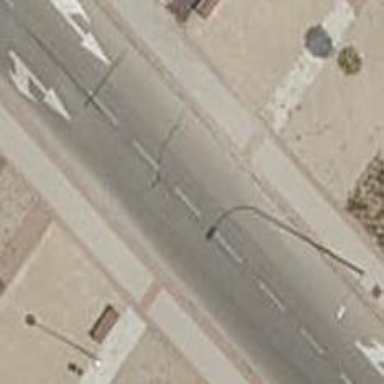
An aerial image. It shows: Residential road with asphalt surface. There are sidewalks on both sides made of paving stones.